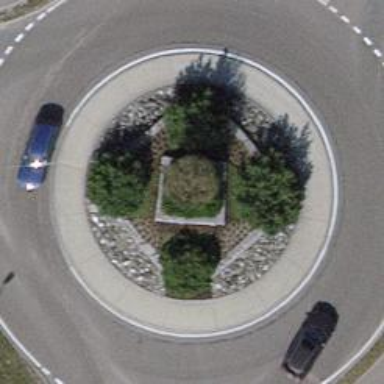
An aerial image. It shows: Asphalt road that is secondary route leading to roundabout.